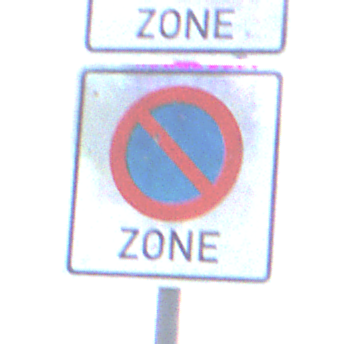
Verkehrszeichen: BeginnEingeschraenktesHalteverbotZone
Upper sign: BeginnZone20
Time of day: SunriseSunset
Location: Outdoor (Nature)
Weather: Overcast
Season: NotSpecified
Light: Natural